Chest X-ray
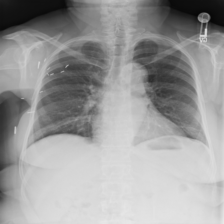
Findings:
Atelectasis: negative
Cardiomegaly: negative
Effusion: negative
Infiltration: negative
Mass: negative
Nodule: negative
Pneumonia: negative
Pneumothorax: negative
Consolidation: negative
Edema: negative
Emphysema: negative
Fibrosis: negative
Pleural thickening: negative
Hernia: negative